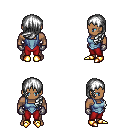
a pixel art fantasy rpg character, male body template, human, dark skin, blue vest, red pants, white left-swept hairstyle, metal gloves, gold boots, four views (front, back, left, right), 2x2 character sprite sheet, small pixel art, hard edges, no anti-aliasing